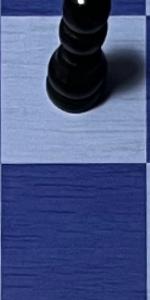
Label: Empty